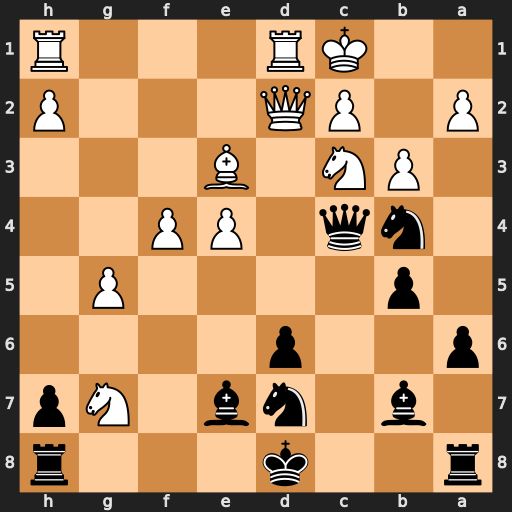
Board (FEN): r2k3r/1b1nb1Np/p2p4/1p4P1/1nq1PP2/1PN1B3/P1PQ3P/2KR3R
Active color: b
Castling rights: -
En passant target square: -
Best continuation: Qxc3 Qxc3 Nxa2+ Kb2 Nxc3